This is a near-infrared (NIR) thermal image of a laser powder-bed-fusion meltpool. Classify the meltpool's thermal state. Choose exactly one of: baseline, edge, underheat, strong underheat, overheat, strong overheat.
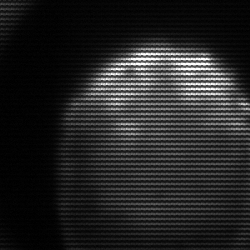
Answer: edge